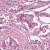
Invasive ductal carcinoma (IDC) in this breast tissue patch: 1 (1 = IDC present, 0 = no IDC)